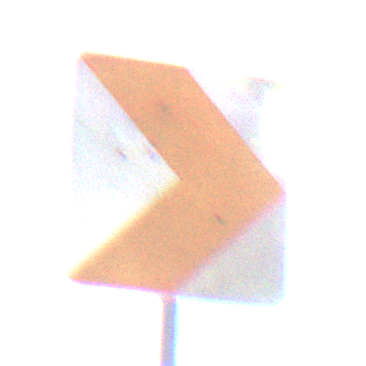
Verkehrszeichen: RichtungstafelnInKurvenKleinLinks
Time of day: MorningAfternoon
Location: Outdoor (Nature)
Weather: PartlyCloudy
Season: NotSpecified
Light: Natural